Chest X-ray:
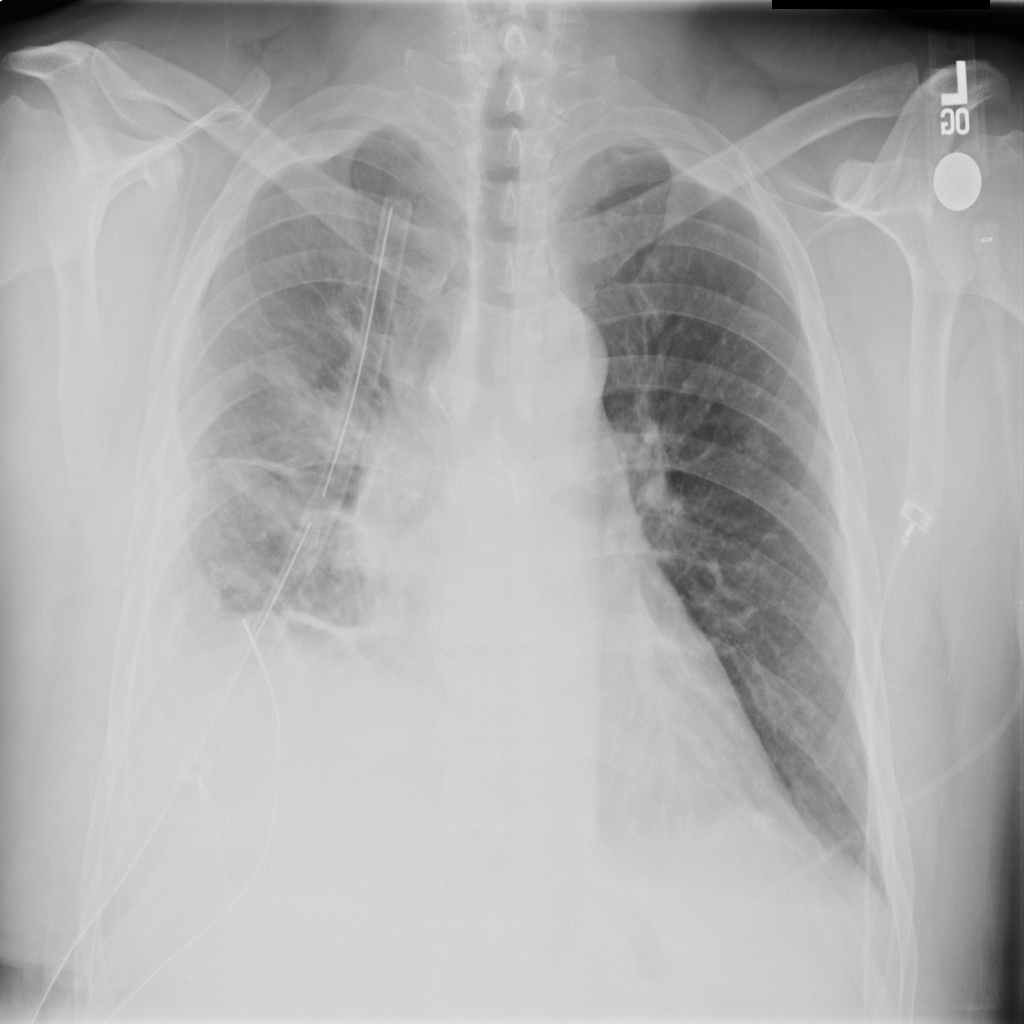
Findings: Consolidation, Effusion, Nodule, Fracture
No abnormal finding: no